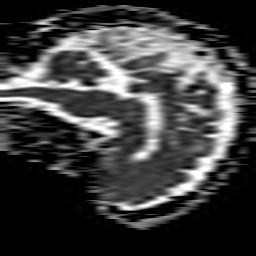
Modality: ADC
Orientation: sagittal
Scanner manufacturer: philips
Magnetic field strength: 1.5 T
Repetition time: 3.684 s
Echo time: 0.09411 s